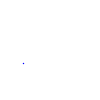
Particle: proton